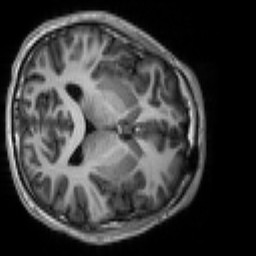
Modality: T1w
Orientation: axial
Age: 19
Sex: male
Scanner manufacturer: siemens
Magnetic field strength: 3 T
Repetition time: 2.3 s
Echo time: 0.00267 s